Question:
The pie charts' arcs each seem to have their own radius behaviors, when i want them to all share the radius of the highest value passed in. here's the relevant code.
'''
var pie = d3.layout.pie()
.value(function(d) {
return d;
}).sort(null);
var arc = d3.svg.arc()
.innerRadius(function(d, i) { console.log(d, i); return (d.value * .6) })
.outerRadius(function(d) { return d.value; });
var fill = d3.scale.linear()
.domain([0, 2])
.range(["red", "blue"]);
var force = d3.layout.force()
.nodes(data)
.size([width + 250, height + 50])
.on("tick", tick)
.charge(charge)
.gravity(.15);
force.start();
function charge(d) {
return d.rank * d.rank * -.25;
}
var svg = d3.select("body").append("svg")
.attr("width", width + 250)
.attr("height", height + 50);
var nodes = svg.selectAll(".node")
.data(data)
.enter()
.append("g")
.attr("class", "node");
// .attr("cx", function(d) { return d.x; })
// .attr("cy", function(d) { return d.y; })
// .attr("r", function(d) { return d.rank; })
nodes.selectAll("path")
.data(function(d) {
var ar = [];
ar.push(prostitution_scale(d.prostitution));
ar.push(cigarette_scale(d.cigarettes));
ar.push(alcohol_scale(d.alcohol));
return pie(ar);
})
.enter()
.append("svg:path")
.attr("d", arc)
.style("fill", function(d, i) { return fill(i); })
.style("stroke", function(d, i) { return d3.rgb(fill(d.value)).darker(2); })
.call(force.drag);
'''
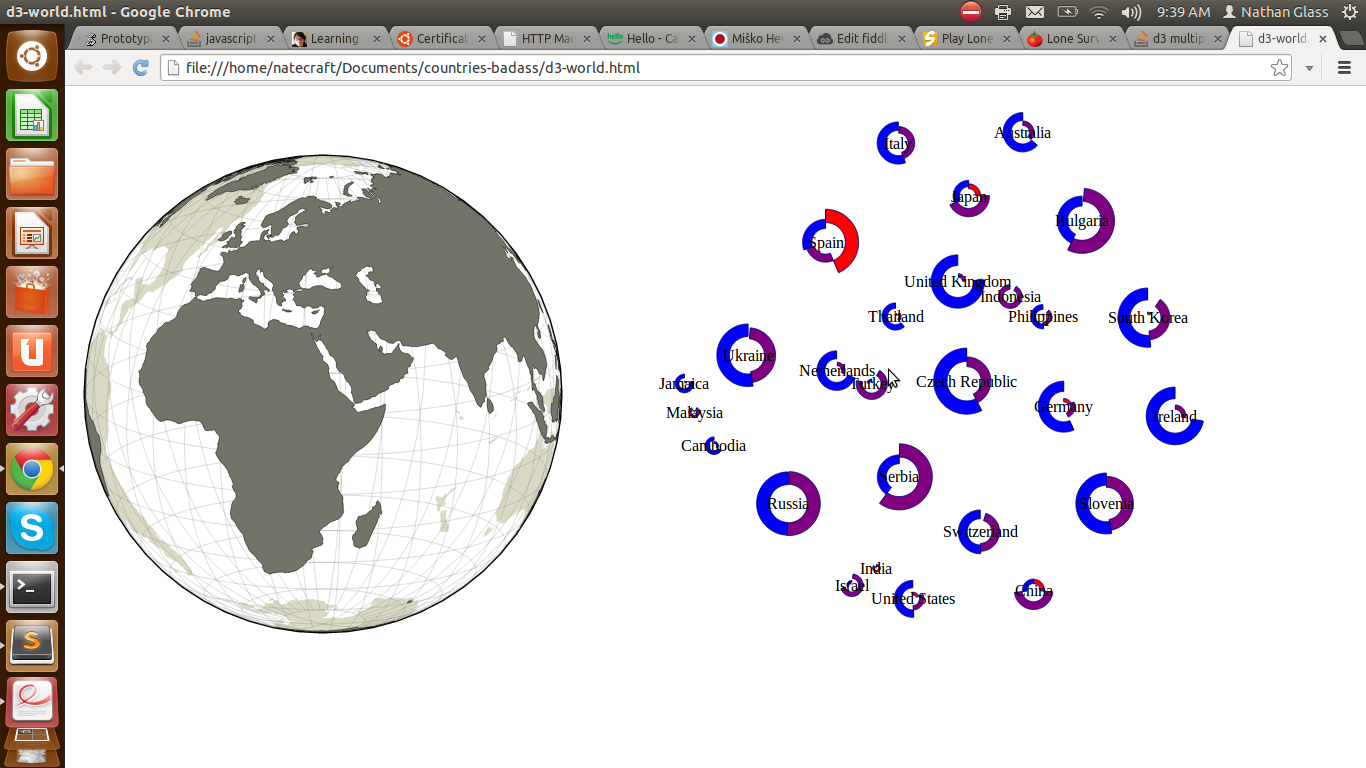
Answer: You're passing functions to the accessors for the radii:
'''
.innerRadius(function(d, i) { console.log(d, i); return (d.value * .6) })
.outerRadius(function(d) { return d.value; });
'''
So D3 is going to call these functions for every data element and use the value it gets from that. If you want something constant, specify a single number, e.g.
'''
.innerRadius(30)
.outerRadius(50);
'''
To get use the maximum value for each arc, you could do something like this.
'''
nodes.selectAll("path")
.data(function(d) {
var ar = [];
ar.push(prostitution_scale(d.prostitution));
ar.push(cigarette_scale(d.cigarettes));
ar.push(alcohol_scale(d.alcohol));
var segments = pie(ar),
maxValue = d3.max(segments, function(d) { return d.value; });
pie.forEach(function(d) { d.maxVal = maxValue; });
return segments;
})
.enter()
.append("svg:path")
.attr("d", arc.innerRadius(function(d) { return d.maxVal * 0.6; })
.outerRadius(function(d) { return d.maxVal; }))
// etc
'''